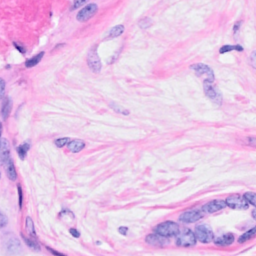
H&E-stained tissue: Breast